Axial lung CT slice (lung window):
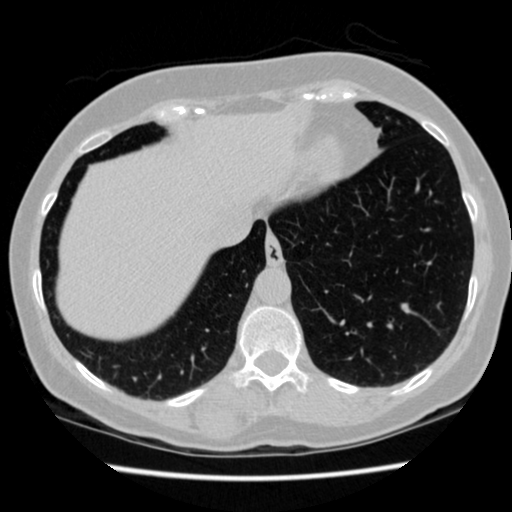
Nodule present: no